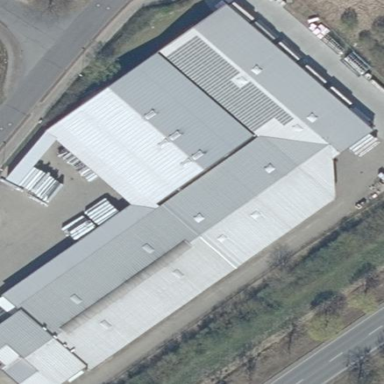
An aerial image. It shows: Building with gabled roof.